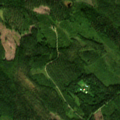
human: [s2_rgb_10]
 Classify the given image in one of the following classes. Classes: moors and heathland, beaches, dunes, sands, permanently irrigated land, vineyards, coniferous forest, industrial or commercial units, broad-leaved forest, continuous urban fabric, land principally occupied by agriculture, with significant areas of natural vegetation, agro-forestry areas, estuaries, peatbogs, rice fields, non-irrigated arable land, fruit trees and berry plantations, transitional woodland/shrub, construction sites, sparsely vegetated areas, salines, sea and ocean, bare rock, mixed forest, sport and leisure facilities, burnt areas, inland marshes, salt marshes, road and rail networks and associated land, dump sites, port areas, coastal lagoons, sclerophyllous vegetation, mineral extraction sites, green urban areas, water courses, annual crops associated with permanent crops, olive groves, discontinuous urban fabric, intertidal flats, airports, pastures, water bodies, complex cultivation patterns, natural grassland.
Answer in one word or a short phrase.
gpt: coniferous forest, mixed forest